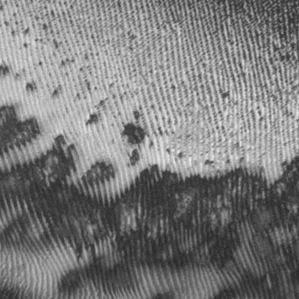
Label: frost